Question: I trying to make a program that outputs a triangle of stars in Bash.
Here is what it would look like:

However, I am getting:
> line 8: [: 1: unary operator expected error
Here is my code
'''
#! /bin/bash
read -p "Please input a number for a magical surprise diagram: " input
tri1="1"
tri2="1"
while [ $tri1 -le $input ]; do
while [ $tri2 -le $tri1 ]; do
echo -n "*"
tri2=$( ( $tri2 + 1 ) )
done
echo -n ""
tri1=$( ( $tri1 + 1 ) )
tri2=1
done
'''
I am a beginner at Bash scripting, so please bear with me as I learn.
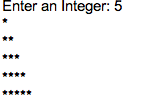
Answer: Here is the fix
'''
#! /bin/bash
read -p "Plese input a number for a magical surprise diagram : " input
tri1="1"
tri2="1"
while [ $tri1 -le $input ]; do
while [ $tri2 -le $tri1 ]; do
echo -n "*"
((tri2=$tri2 + 1 )) #fixed
done
echo -n ""
((tri1= $tri1 + 1 )) #fixed
tri2=1
echo "" # need add a return, otherwise, all output in one line.
done
'''